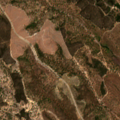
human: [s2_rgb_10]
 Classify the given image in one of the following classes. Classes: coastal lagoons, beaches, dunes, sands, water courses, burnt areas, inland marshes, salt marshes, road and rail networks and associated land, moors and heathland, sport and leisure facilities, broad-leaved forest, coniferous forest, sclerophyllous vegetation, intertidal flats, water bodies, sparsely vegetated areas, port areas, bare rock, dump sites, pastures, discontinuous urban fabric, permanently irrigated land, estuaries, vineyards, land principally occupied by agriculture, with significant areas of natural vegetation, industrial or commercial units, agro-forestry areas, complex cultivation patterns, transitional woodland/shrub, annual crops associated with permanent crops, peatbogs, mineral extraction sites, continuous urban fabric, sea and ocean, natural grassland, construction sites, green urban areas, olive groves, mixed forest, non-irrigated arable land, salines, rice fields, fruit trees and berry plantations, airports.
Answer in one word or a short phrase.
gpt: broad-leaved forest, transitional woodland/shrub